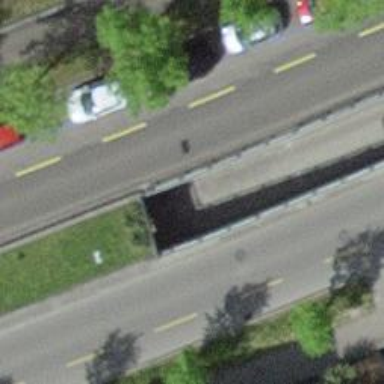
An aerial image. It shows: Wall barrier.